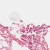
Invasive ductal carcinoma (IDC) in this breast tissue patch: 0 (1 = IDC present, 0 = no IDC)